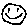
Label: smiley face